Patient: sex F, age 74
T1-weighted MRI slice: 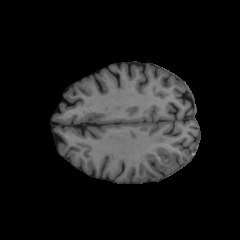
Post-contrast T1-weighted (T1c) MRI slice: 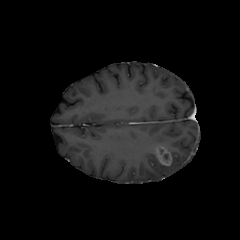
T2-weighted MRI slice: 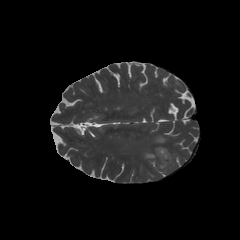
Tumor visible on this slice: yes
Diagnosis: Glioblastoma, IDH-wildtype
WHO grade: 4